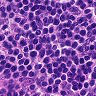
Metastatic tissue present: no